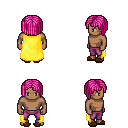
a pixel art fantasy rpg character, male body template, human, dark skin, yellow cape, magenta pants, pink pageboy hairstyle, brown slippers, four views (front, back, left, right), 2x2 character sprite sheet, small pixel art, hard edges, no anti-aliasing